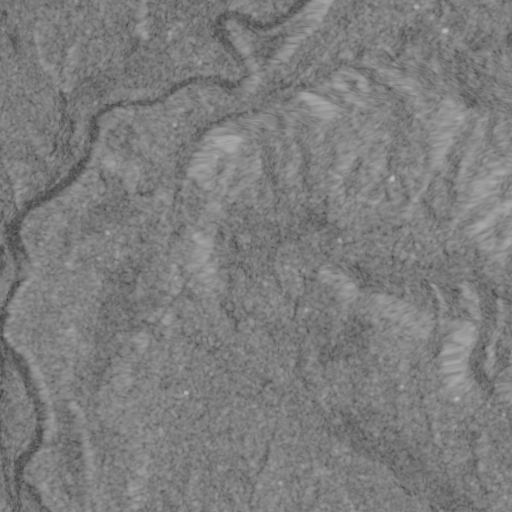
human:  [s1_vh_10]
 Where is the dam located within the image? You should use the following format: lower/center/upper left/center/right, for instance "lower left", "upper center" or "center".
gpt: The dam is located in the upper center of the image.
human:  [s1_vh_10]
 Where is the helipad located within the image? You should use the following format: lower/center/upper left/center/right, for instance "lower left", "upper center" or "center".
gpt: The helipad is located in the upper left of the image.
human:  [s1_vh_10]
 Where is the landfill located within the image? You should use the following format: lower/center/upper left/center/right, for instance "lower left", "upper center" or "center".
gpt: There is no landfill in the image.

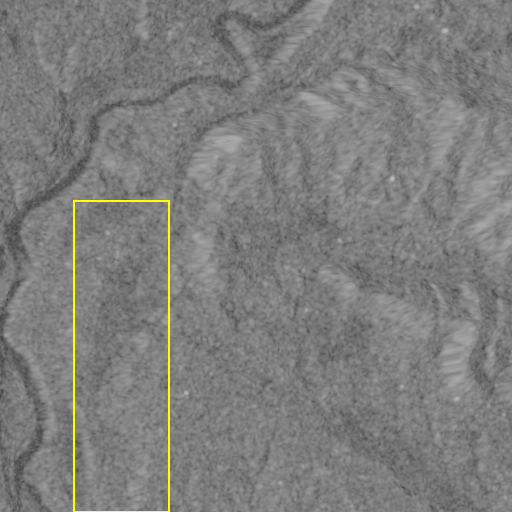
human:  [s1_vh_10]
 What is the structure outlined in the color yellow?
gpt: The structure outlined in yellow is a crop field.
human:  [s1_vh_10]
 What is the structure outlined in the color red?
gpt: There is no red outline.